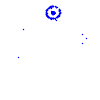
Particle: proton